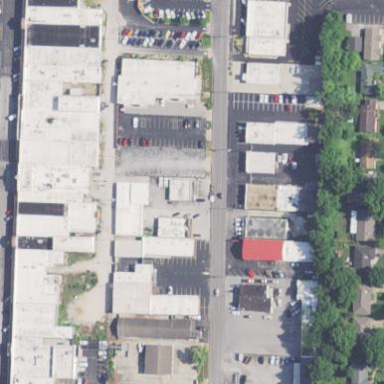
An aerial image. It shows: Retail building.